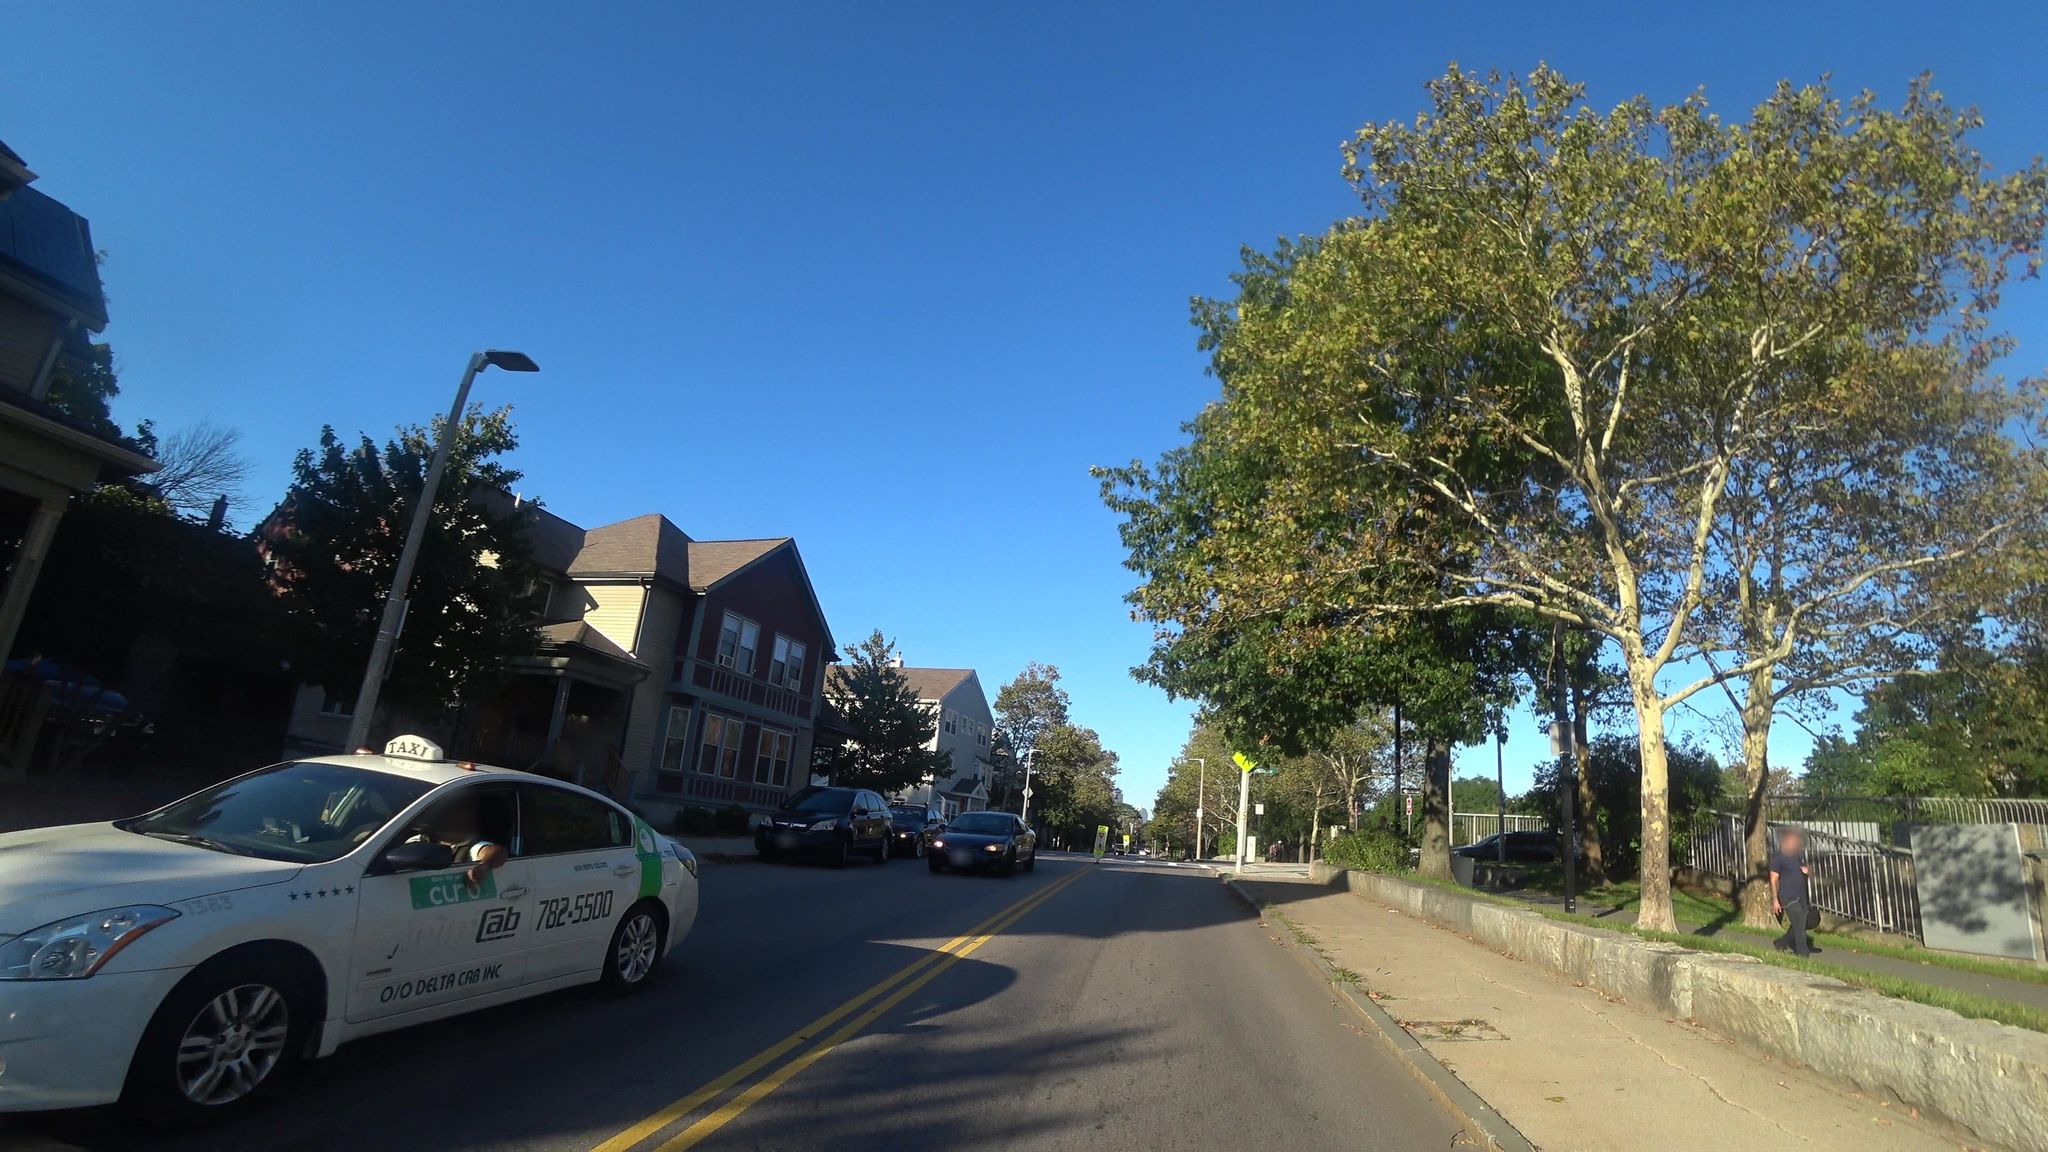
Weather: clear
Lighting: day
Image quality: good
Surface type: cycling surface
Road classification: footway
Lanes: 2
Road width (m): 15.2
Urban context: urban centre
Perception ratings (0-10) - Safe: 4.64, Lively: 9.46, Beautiful: 6.45, Boring: 2.17, Depressing: 3.62, Wealthy: 6.14